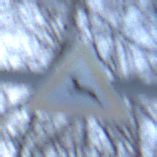
Verkehrszeichen: WildwechselRechts
Umgebung: Outdoor, Nature
Tageszeit: MorningAfternoon
Wetter: Clear
Licht: Natural
Jahreszeit: Winter
Kontrast: LowContrast